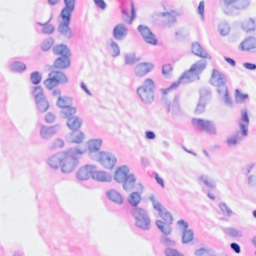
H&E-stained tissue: Breast